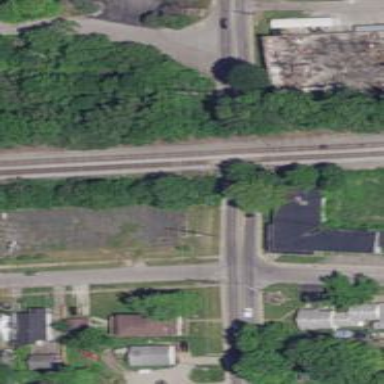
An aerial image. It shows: Unmarked road crossing.